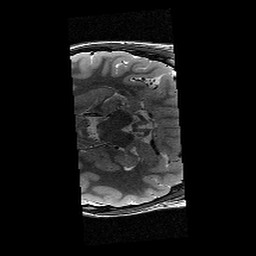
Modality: T2w
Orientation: axial
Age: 10
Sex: male
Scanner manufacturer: siemens
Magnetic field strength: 3 T
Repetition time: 9.23 s
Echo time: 0.067 s